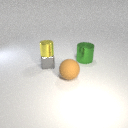
large brown rubber sphere to the left of large green metal cylinder